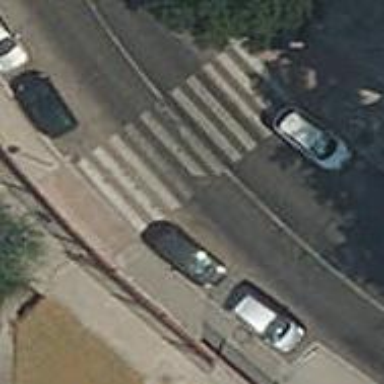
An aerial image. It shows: Uncontrolled zebra crossing on the road.